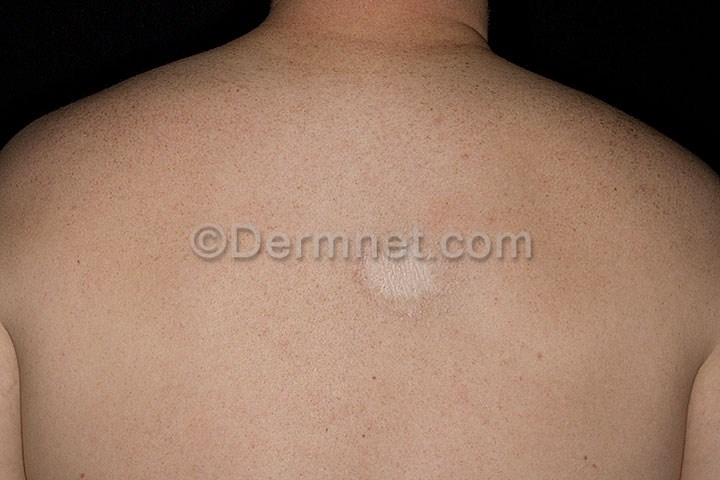
Disease: Psoriasis pictures Lichen Planus and related diseases